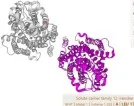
The protein encoded by the M2 mutation site is highly conserved (Conservation score: 0.918) and plays an important role in protein function; and the mutation reduces protein stability (Foldx prediction 1.98924). AlphaFold AI system helps us to predict the mutation protein's 3D structure (https://alphafold. ebi. ac. uk/). The family pedigree provided illustrates the distribution of these SLC12A3 variants among the members. Individuals carrying the compound heterozygous variants are indicated with marked symbols. Circles represent female family members, and squares represent male family members, with the arrow pointing to the proband. The patient's father carries M1 and M2 mutation alleles, presenting with mild hypokalemia but without clinical symptoms, and has no diabetes. The mother carries the M3 mutation yet exhibits no clinical symptoms.
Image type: pathology (pas)